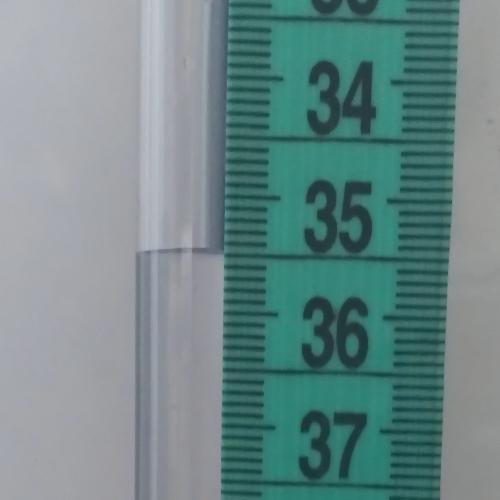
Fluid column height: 35.5 cm